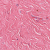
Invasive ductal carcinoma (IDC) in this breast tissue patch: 0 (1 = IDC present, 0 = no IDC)